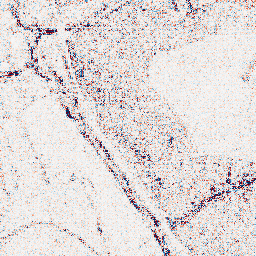
Category: wavelet
Decomposition family: wavelet_biorthogonal
Decomposition parameters: wavelet: bior3.5
level: 1
Upsampling method: nearest
Upsampling parameters: scale: 4
Upsampling scale: 4